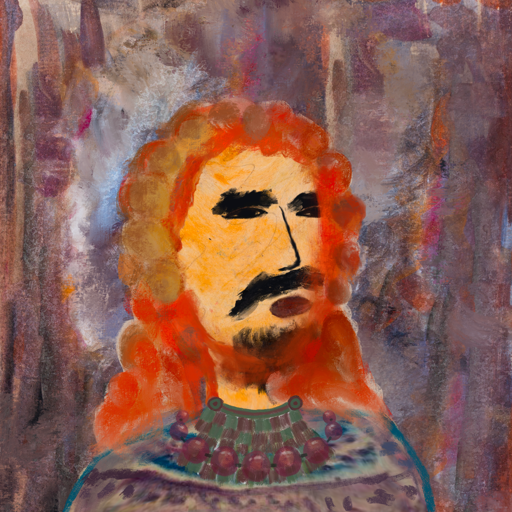
Background: Hypocrite, Head And Neck Side: Experience, Face Side: Mosgoul, Bust: HillGirl, Hair Side: Rupkatha, Head Accessory: Blank, Second Necklace: After_Raid, Necklace: Irani_2, Baby: Blank